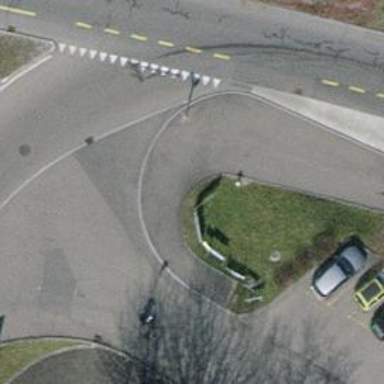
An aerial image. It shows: Sidewalk.